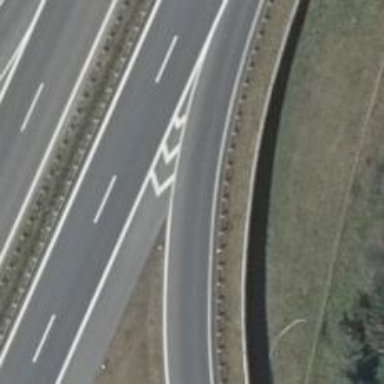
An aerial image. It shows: Asphalt motorway link.